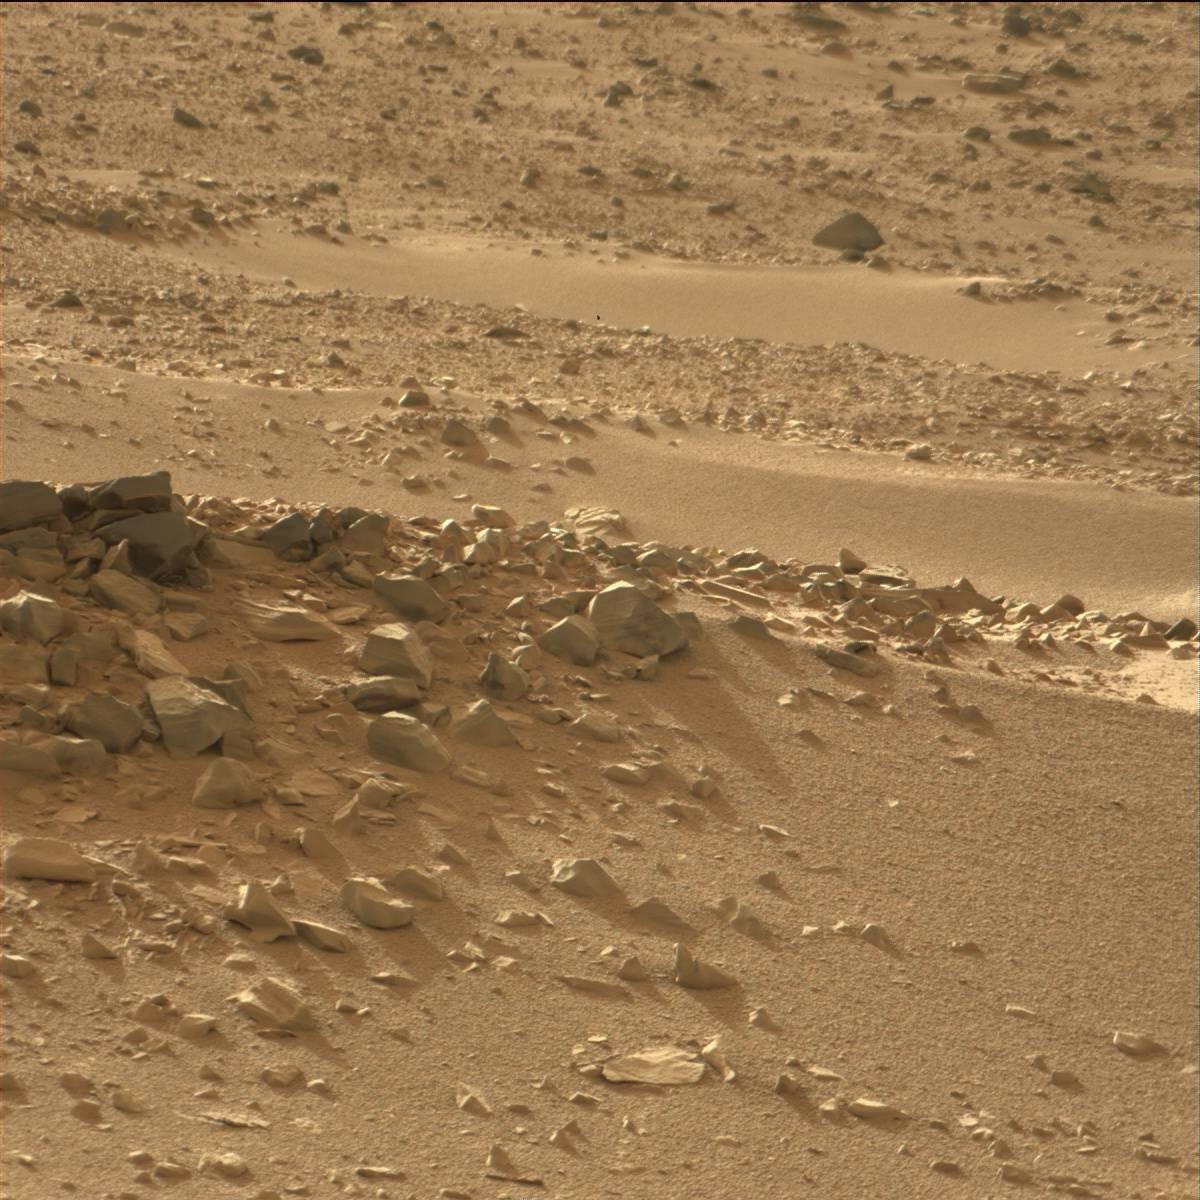
Terrain classes present: Bedrock, Rock, Sand / Soil